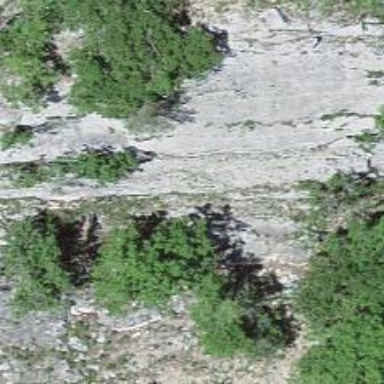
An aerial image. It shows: Cliff in nature.